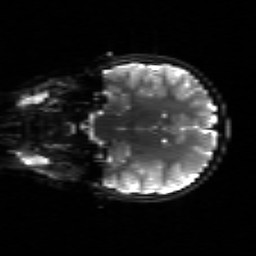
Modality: sbref
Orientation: coronal
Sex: female
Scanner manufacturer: siemens
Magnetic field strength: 3 T
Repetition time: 5 s
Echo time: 0.071 s